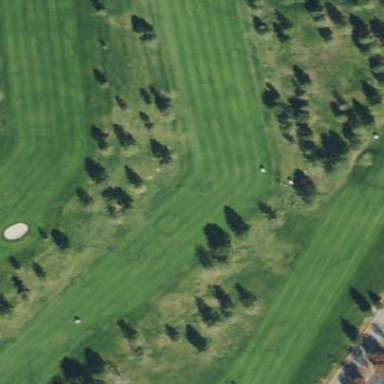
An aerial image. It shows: Golf fairway surrounded by grass.